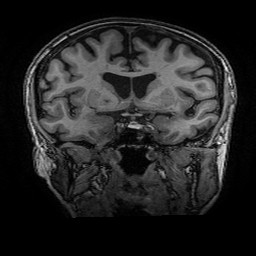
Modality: T1w
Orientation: sagittal
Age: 68
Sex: female
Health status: healthy
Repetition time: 2.53 s
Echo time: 0.0034 s